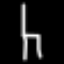
Label: chair